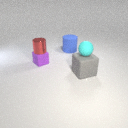
small red metal cylinder above small purple rubber cube